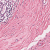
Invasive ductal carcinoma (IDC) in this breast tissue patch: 0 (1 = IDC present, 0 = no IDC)